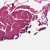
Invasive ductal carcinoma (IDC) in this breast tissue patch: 0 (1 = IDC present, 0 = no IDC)